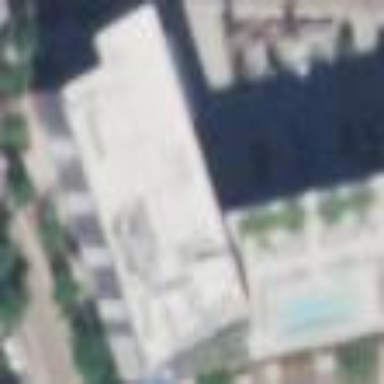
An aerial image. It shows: Hotel building.